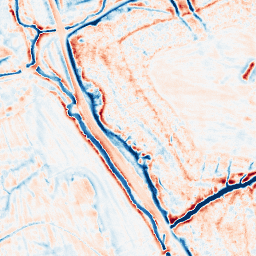
Category: edge_preserving
Decomposition family: bilateral
Decomposition parameters: d: 15
sigma_color: 150
sigma_space: 75
Upsampling method: sinc_hamming
Upsampling parameters: scale: 4
kernel_size: 16
Upsampling scale: 4